Field crop: maize
Growth stage: 2
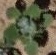
Species: chenopodium